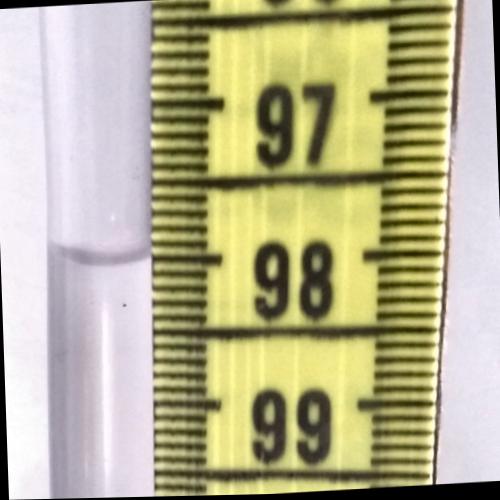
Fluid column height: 98.0 cm